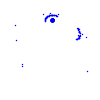
Particle: pion